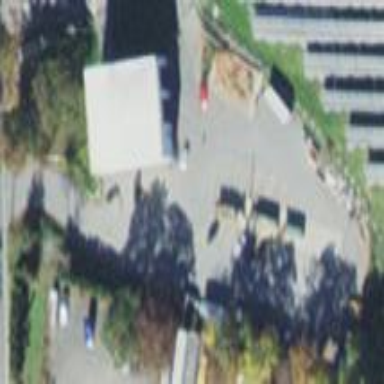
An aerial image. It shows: Recycling center for various types of waste.